Interaction volume radius: 10 \u00c5
Interaction volume height: 20 \u00c5
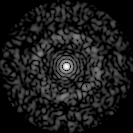
Disorder parameter: 0.8399